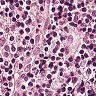
Metastatic tissue present: no